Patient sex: M
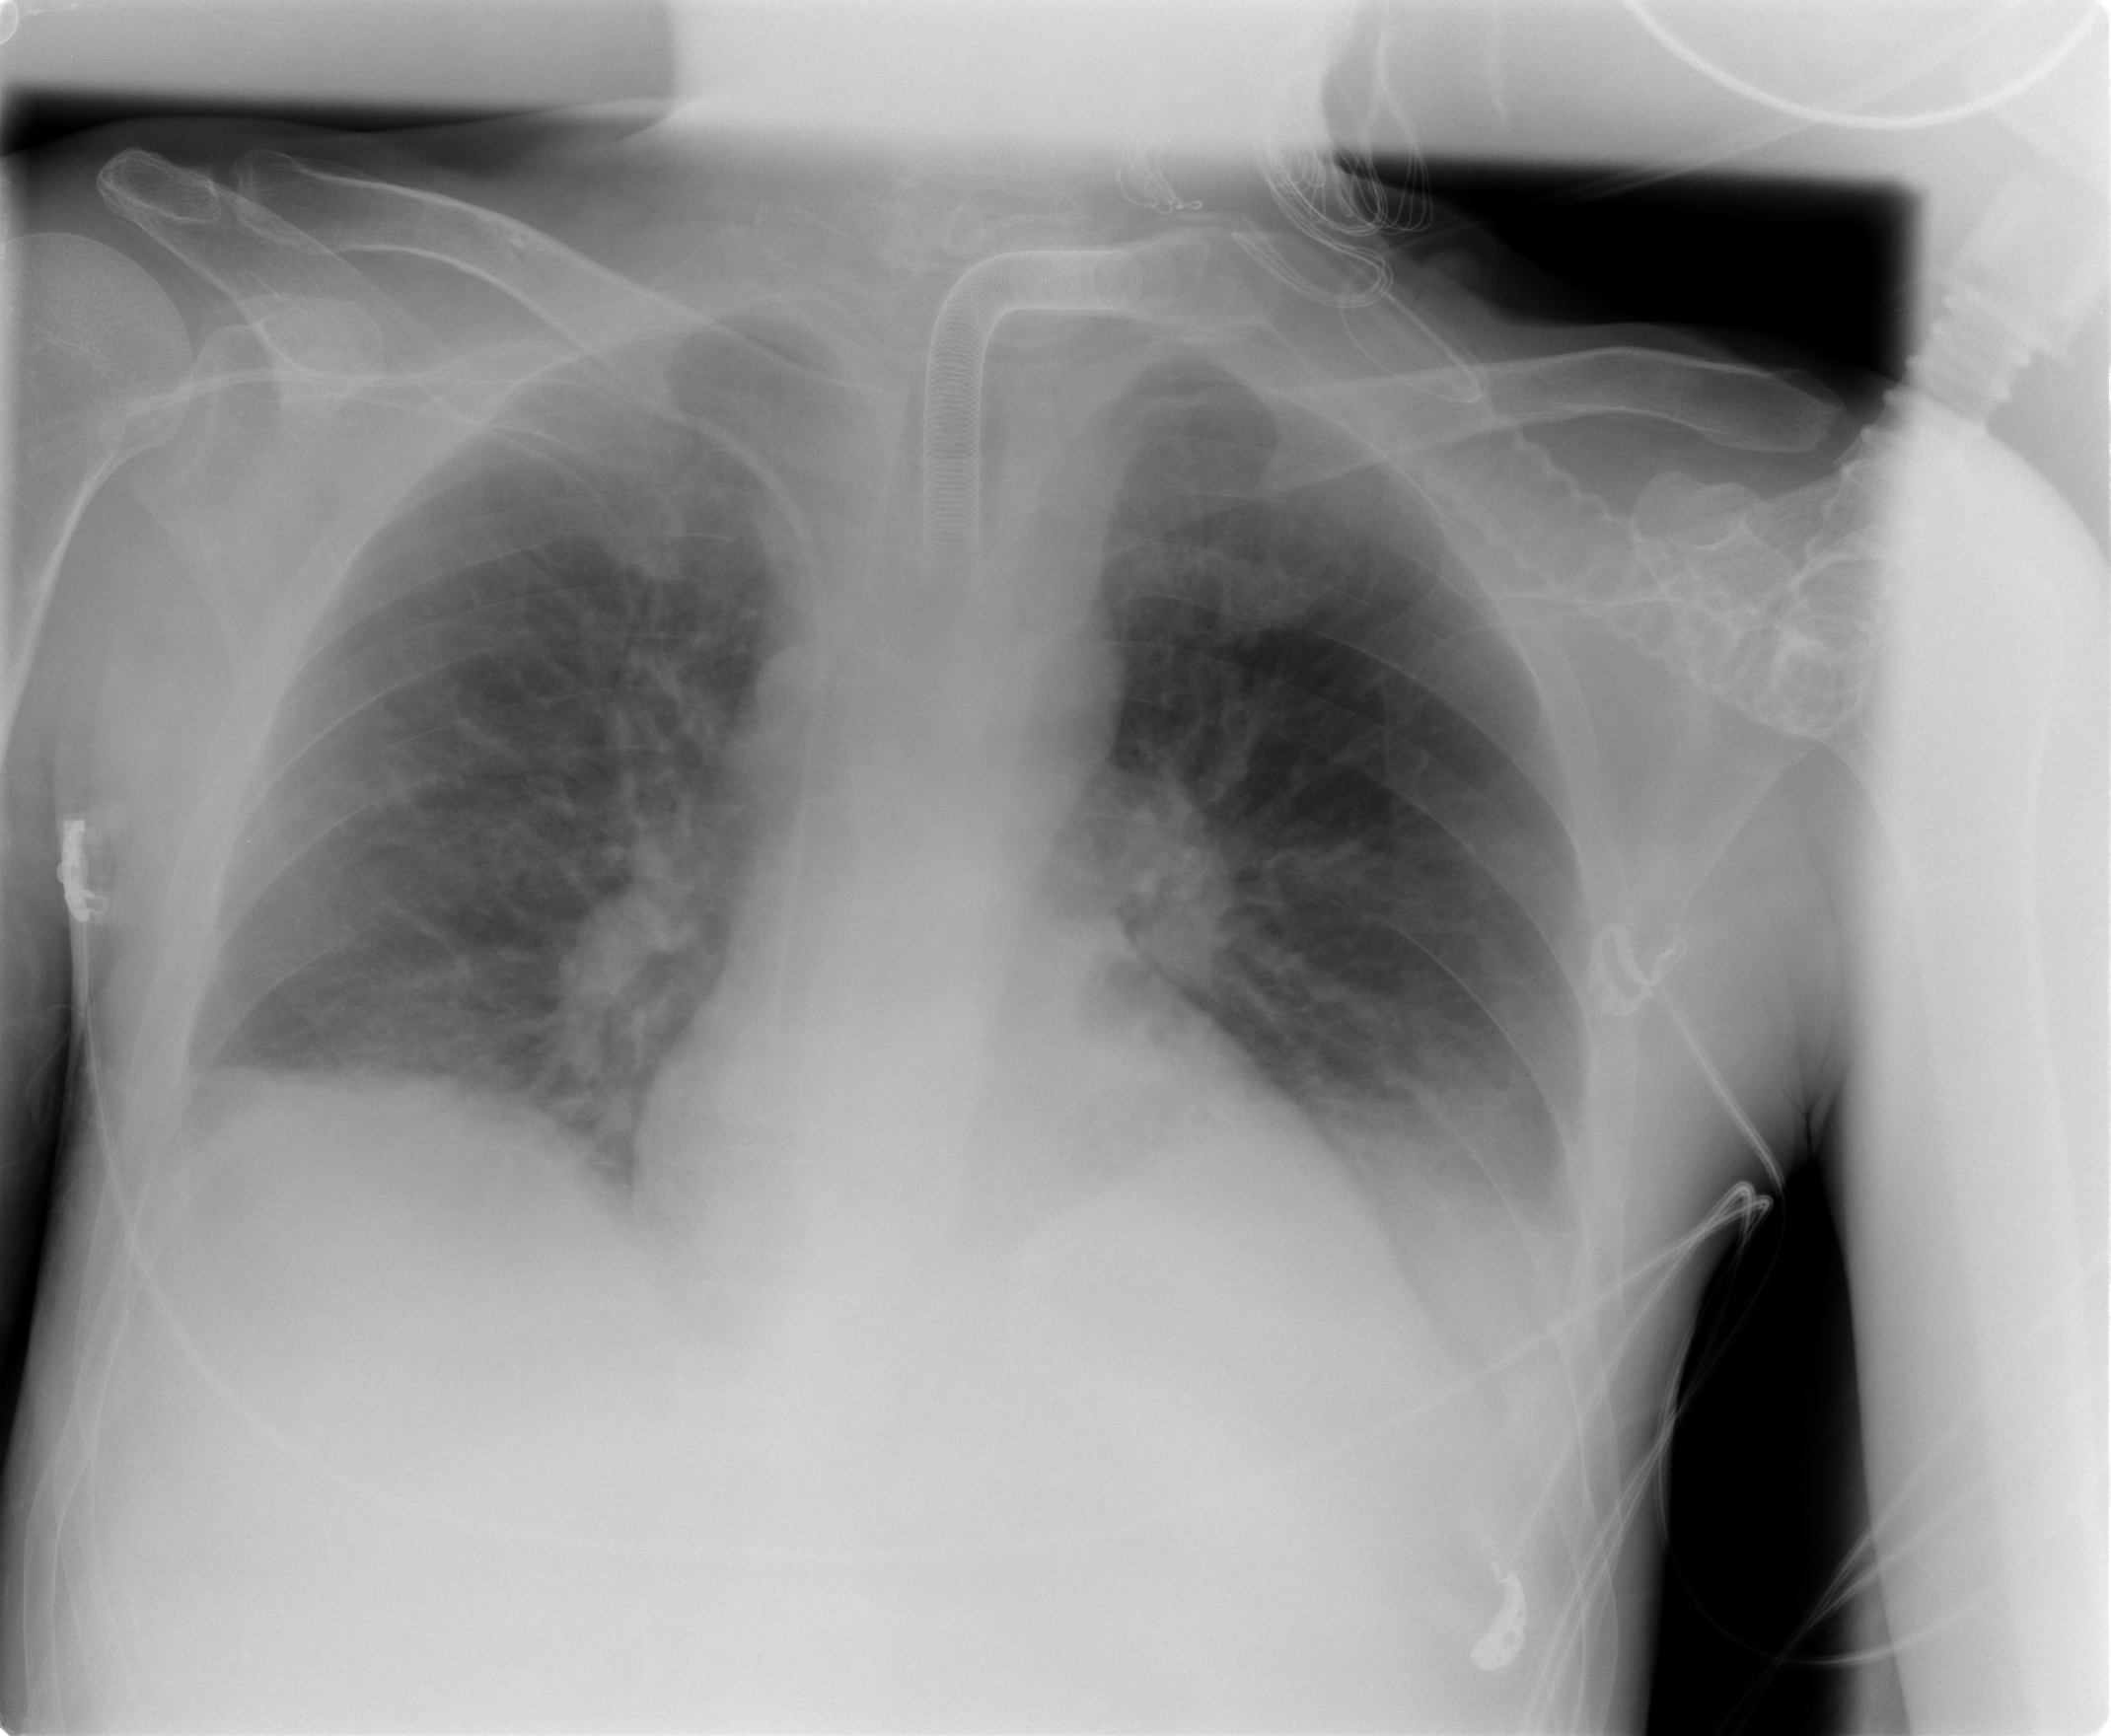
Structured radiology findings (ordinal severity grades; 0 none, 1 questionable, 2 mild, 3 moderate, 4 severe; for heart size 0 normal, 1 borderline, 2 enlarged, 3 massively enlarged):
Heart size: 0
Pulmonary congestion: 0
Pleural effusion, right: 1
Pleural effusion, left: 1
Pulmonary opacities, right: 0
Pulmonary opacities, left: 0
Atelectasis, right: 1
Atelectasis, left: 2